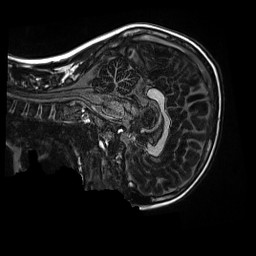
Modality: MP2RAGE
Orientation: sagittal
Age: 10
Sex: male
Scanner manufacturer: siemens
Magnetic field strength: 3 T
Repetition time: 4 s
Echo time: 0.00303 s